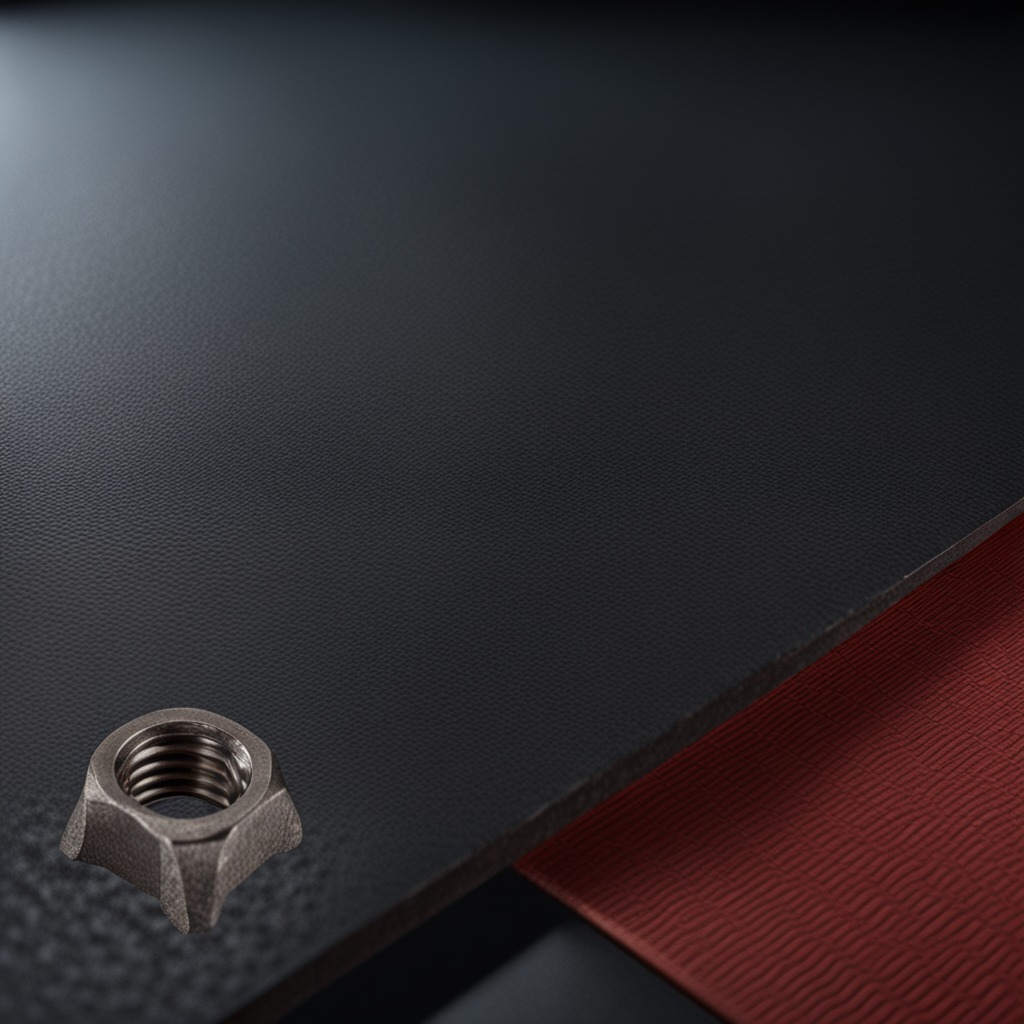
A metal nut is lying on a clean granite tabletop covered with a red rubber mat inside a workshop at night dim ambient light soft shadows worn but beneath the mat